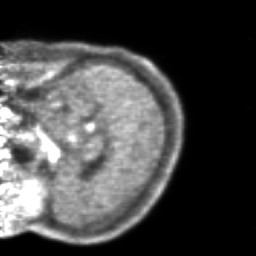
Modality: PET
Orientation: sagittal
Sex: female
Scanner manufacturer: ge